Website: lowes
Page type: payment
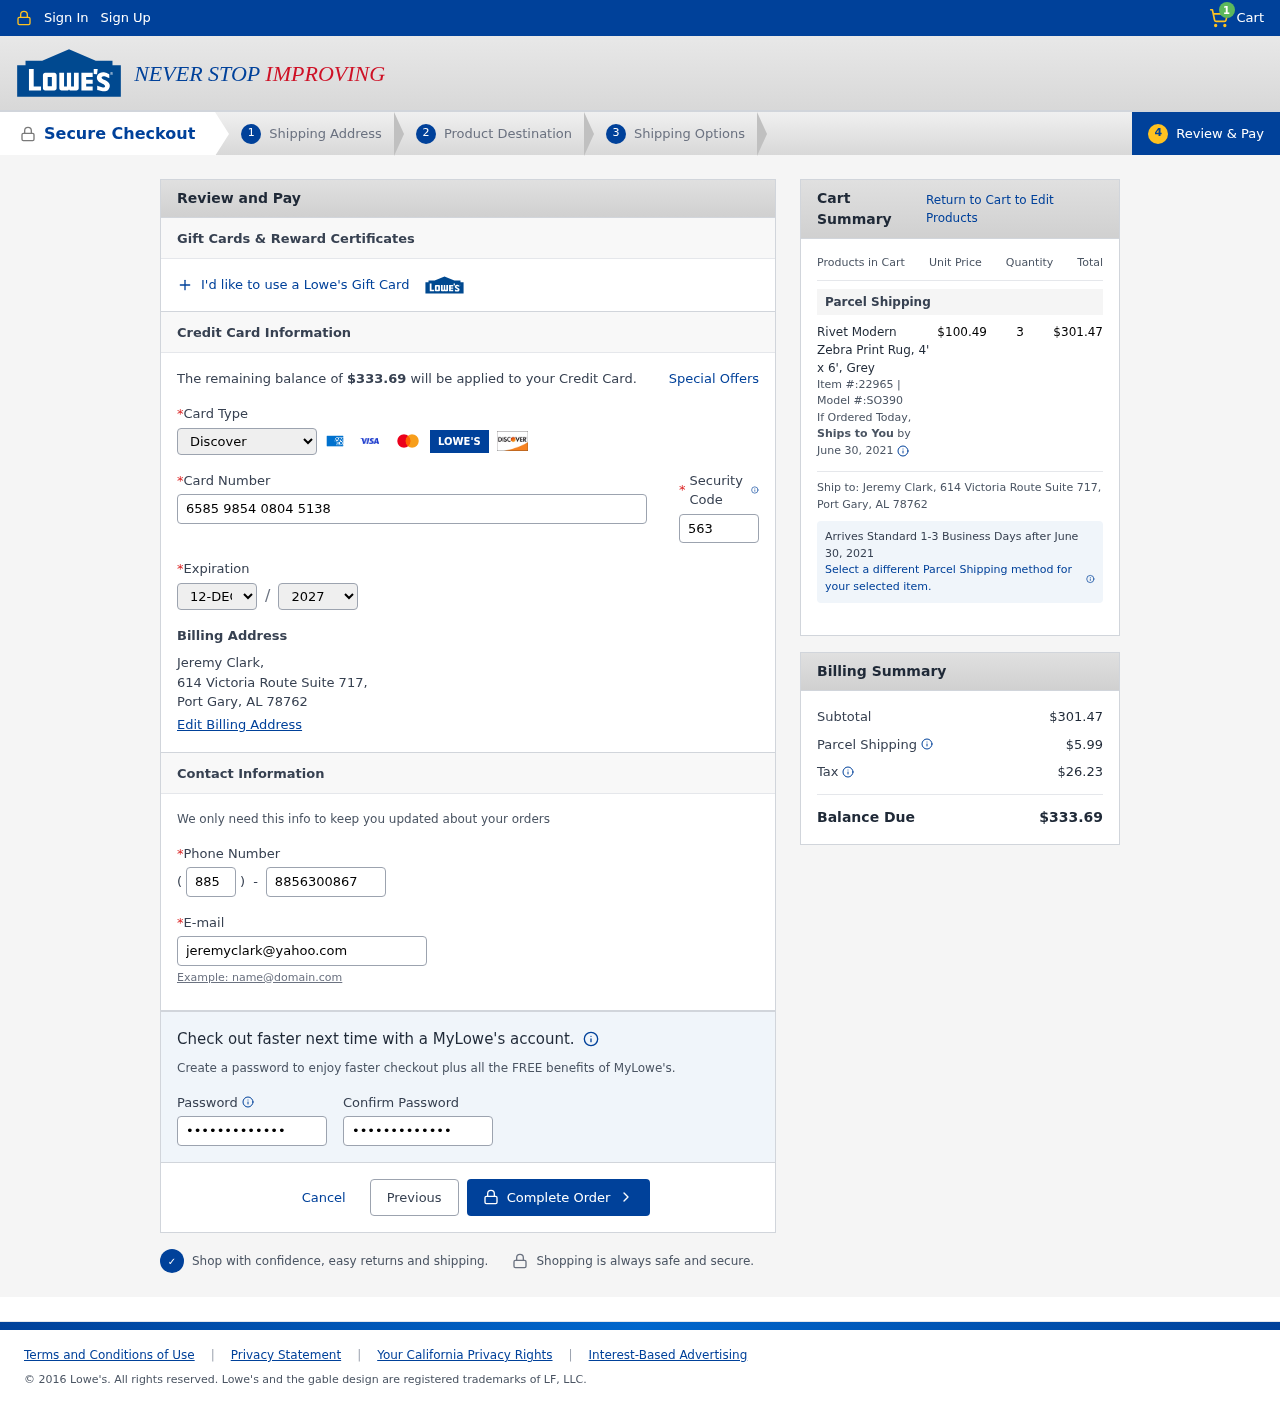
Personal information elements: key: PII_CARD_CVV
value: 563
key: PII_CARD_EXPIRY_MONTH
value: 12
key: PII_CARD_EXPIRY_YEAR
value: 27
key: PII_CARD_NUMBER
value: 6585 9854 0804 5138
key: PII_CARD_TYPE
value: Discover
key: PII_CITY_STATE_ZIP
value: Port Gary, AL 78762
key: PII_EMAIL
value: jeremyclark@yahoo.com
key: PII_FULLNAME
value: Jeremy Clark,
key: PII_PHONE
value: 8856300867
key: PII_PHONE_AREA
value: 885
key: PII_STREET
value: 614 Victoria Route Suite 717,
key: PII_FULLNAME2
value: Jeremy Clark
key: PII_STREET2
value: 614 Victoria Route Suite 717
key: PII_CITY_STATE_ZIP2
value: Port Gary, AL 78762
Product elements: key: PRODUCT1_NAME
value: Rivet Modern Zebra Print Rug, 4' x 6', Grey
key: PRODUCT1_PRICE
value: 100.49
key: PRODUCT1_QUANTITY
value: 3
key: PRODUCT1_ITEM
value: Item #:22965
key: PRODUCT1_MODEL
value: Model #:SO390
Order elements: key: ORDER_NUM_ITEMS
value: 1
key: ORDER_TOTAL
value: $333.69
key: ORDER_SHIPPING_DATE
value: June 30, 2021
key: ORDER_SUBTOTAL
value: $301.47
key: ORDER_SHIPPING_DATE2
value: June 30, 2021
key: ORDER_SHIPPING_COST
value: $5.99
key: ORDER_TAX
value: $26.23